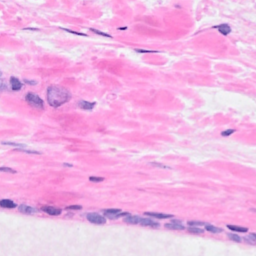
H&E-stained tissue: Breast